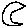
Label: moon